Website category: jobs
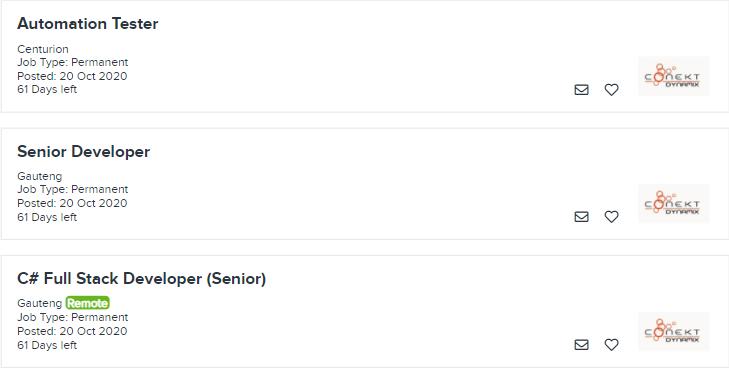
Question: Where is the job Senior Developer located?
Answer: Gauteng

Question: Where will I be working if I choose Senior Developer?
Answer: Gauteng

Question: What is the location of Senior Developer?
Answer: Gauteng

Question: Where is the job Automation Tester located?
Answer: Centurion

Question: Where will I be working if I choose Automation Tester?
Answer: Centurion

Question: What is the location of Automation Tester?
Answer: Centurion

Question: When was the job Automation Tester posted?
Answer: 20 Oct 2020

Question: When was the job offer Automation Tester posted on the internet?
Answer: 20 Oct 2020

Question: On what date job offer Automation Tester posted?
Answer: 20 Oct 2020

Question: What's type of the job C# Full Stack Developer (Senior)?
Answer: Job Type: Permanent

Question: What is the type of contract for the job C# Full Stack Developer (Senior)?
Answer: Job Type: Permanent

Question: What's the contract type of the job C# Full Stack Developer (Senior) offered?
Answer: Job Type: Permanent

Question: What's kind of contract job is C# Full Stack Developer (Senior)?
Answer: Job Type: Permanent

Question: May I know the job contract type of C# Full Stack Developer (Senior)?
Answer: Job Type: Permanent

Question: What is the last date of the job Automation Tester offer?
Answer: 61 Days left

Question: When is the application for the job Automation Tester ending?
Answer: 61 Days left

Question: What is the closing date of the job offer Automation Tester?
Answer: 61 Days left

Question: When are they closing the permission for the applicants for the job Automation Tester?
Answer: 61 Days left

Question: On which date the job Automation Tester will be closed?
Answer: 61 Days left

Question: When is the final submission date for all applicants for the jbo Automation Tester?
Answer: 61 Days left

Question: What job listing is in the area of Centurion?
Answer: Automation Tester

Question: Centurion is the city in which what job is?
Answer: Automation Tester

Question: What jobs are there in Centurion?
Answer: Automation Tester

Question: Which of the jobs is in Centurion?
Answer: Automation Tester

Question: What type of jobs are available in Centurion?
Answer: Automation Tester

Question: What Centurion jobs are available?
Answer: Automation Tester